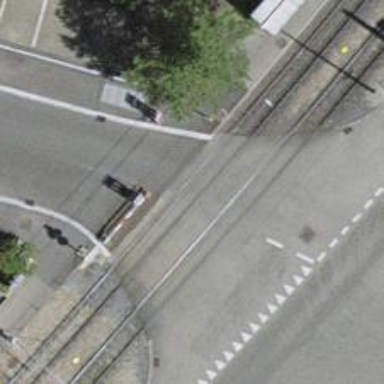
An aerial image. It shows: Level crossing along the railway.